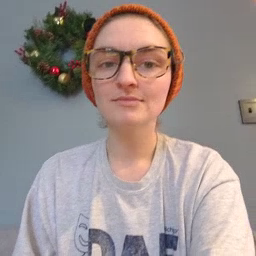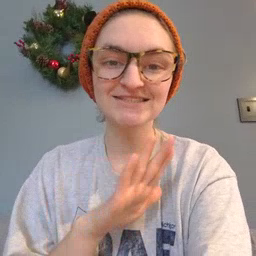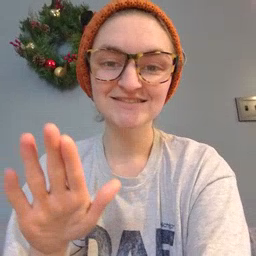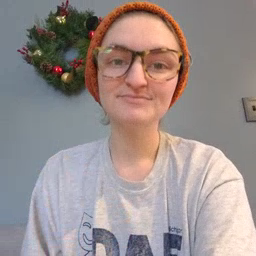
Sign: clean